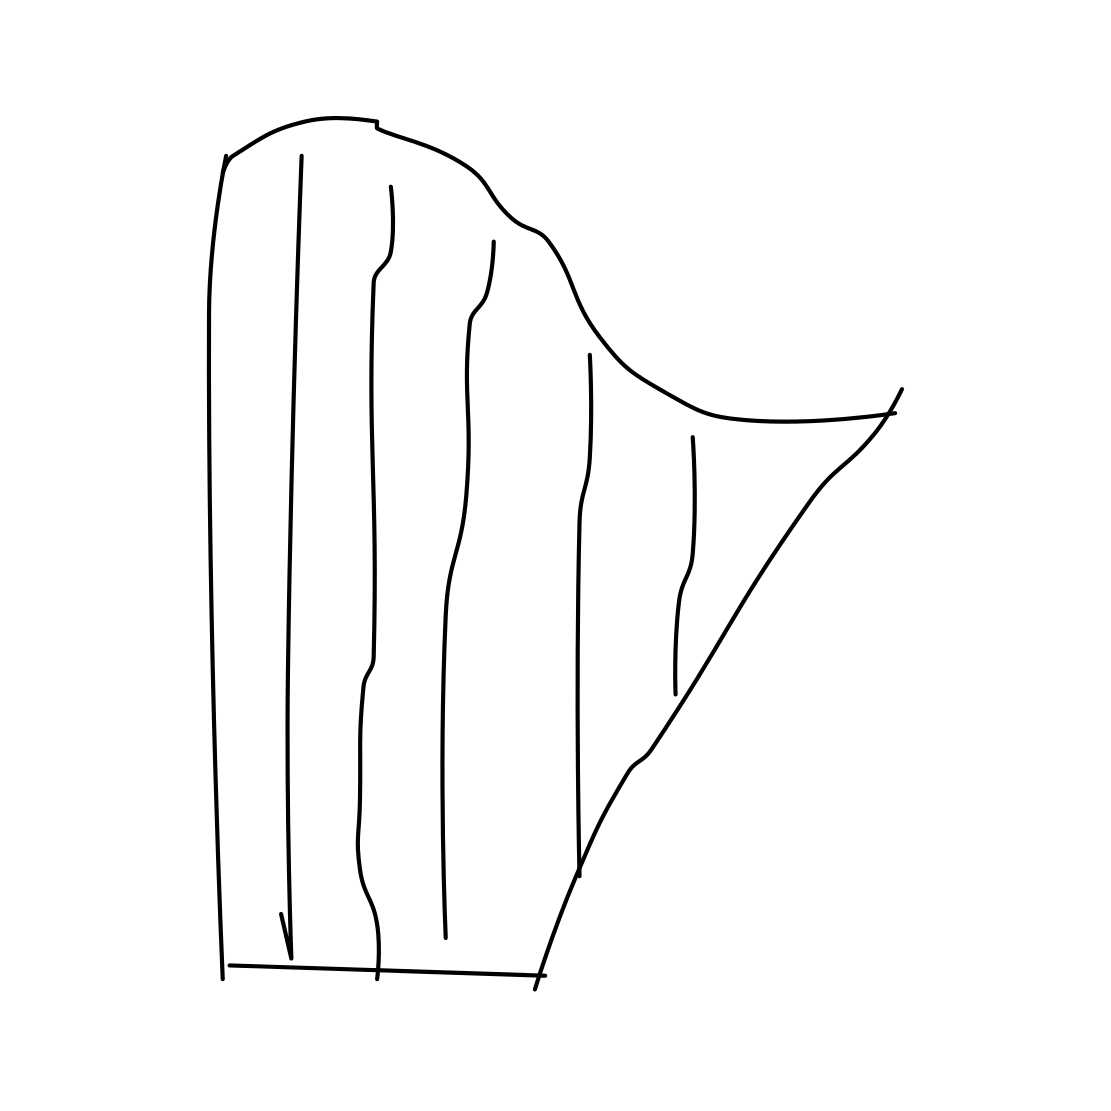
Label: harp